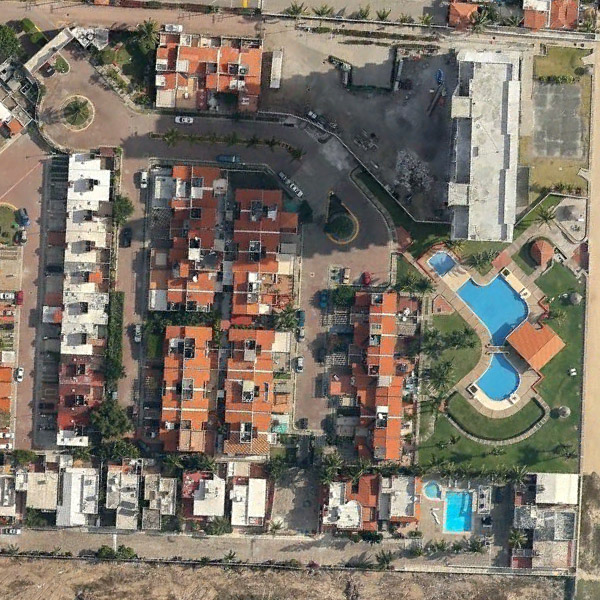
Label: Resort